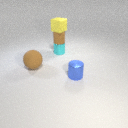
small yellow rubber cube above small cyan metal cylinder